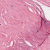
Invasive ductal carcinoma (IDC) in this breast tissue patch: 1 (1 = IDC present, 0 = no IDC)